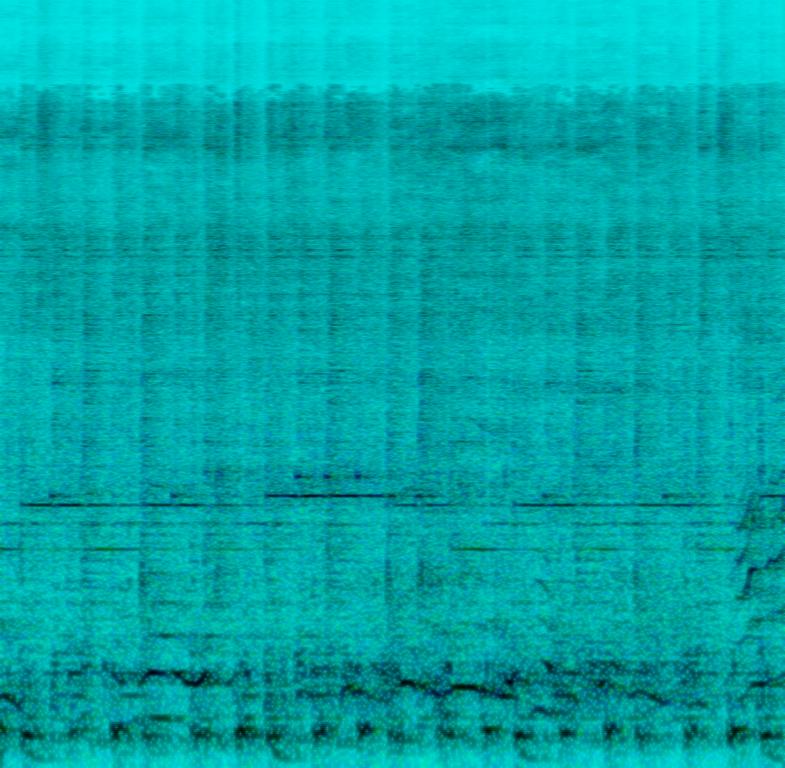
The low quality recording features a live performance that consists of shimmering shakers, wooden percussion, breathy flute melody and passionate female vocals singing over it. It sounds very addictive, due to the lead vocal cadence. It is a bit reverberant, as it was recorded in a larger room, with a low quality microphone.